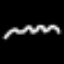
Label: squiggle